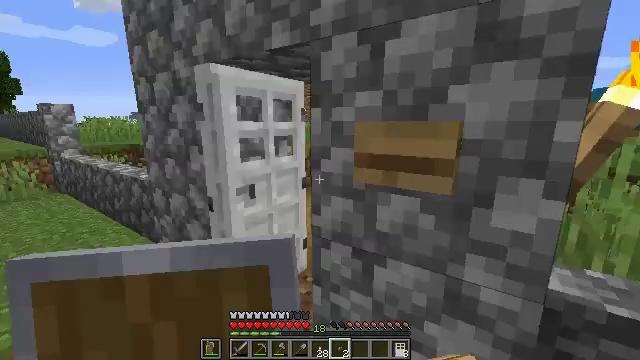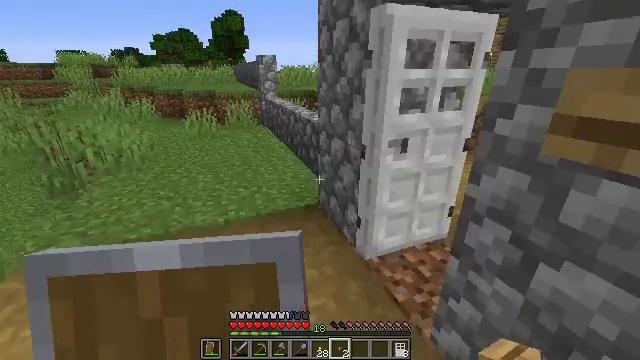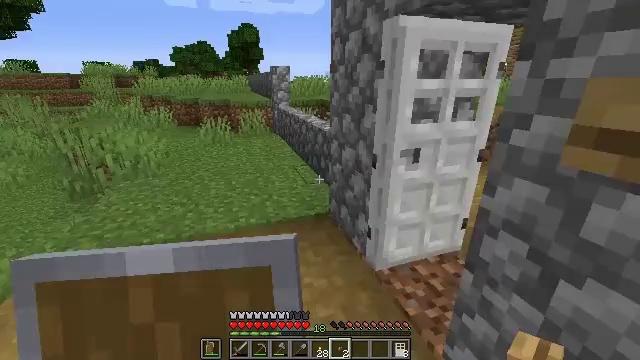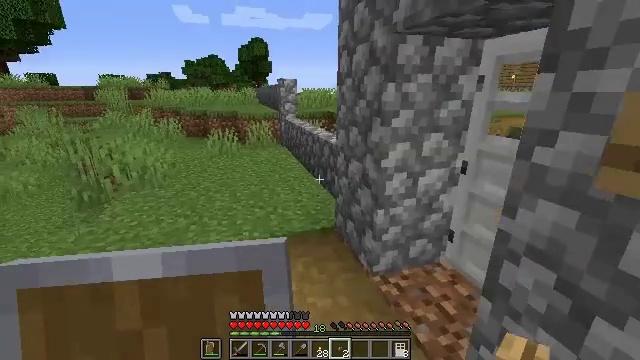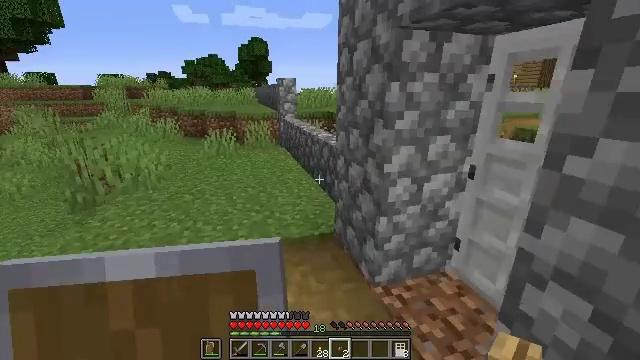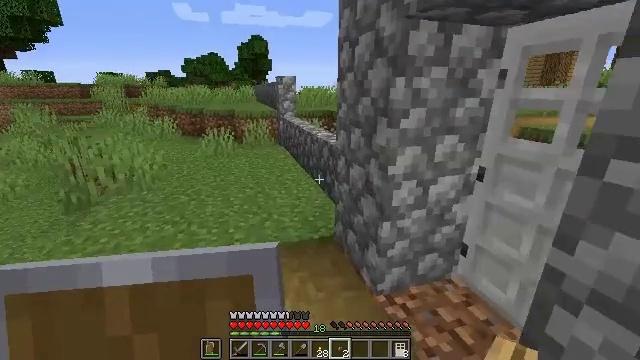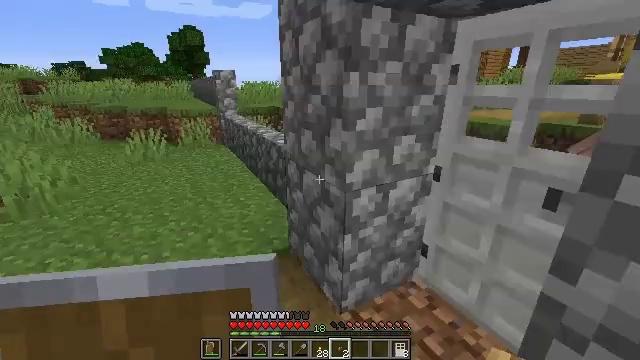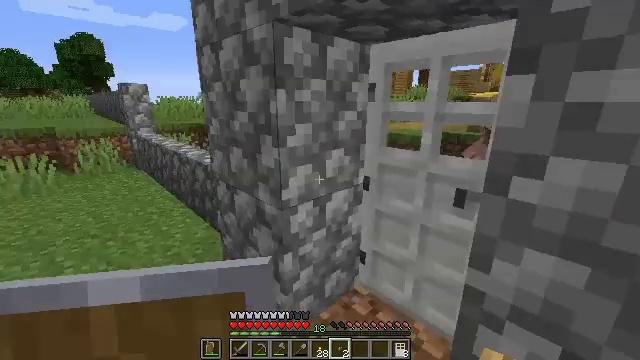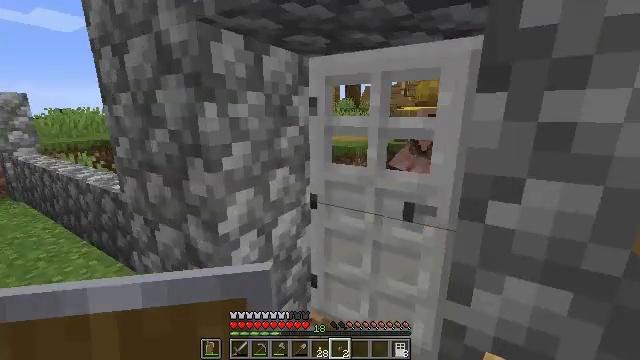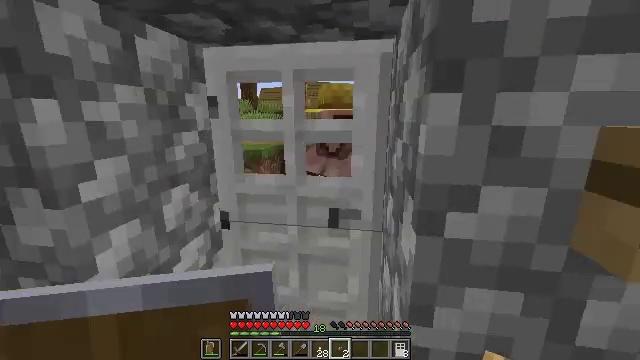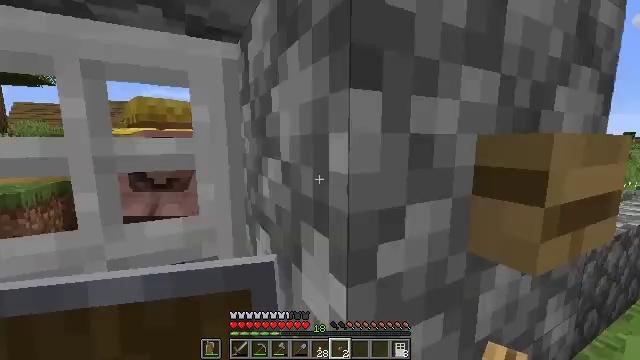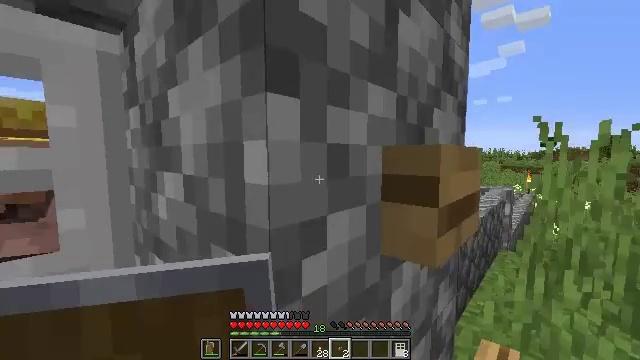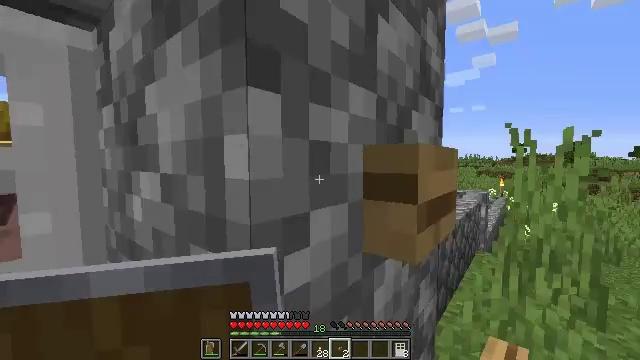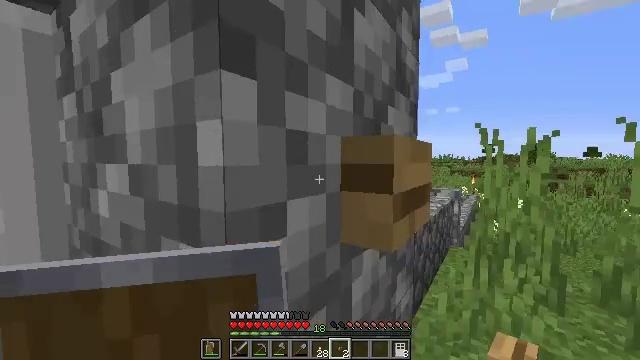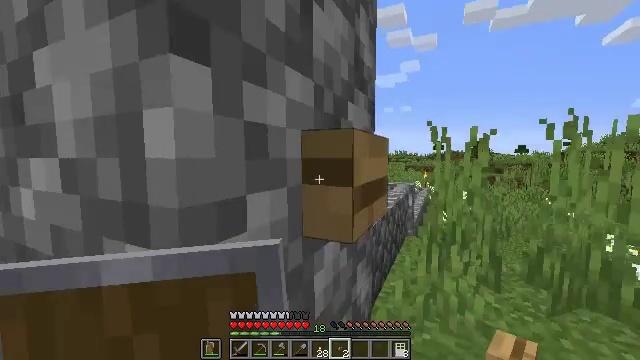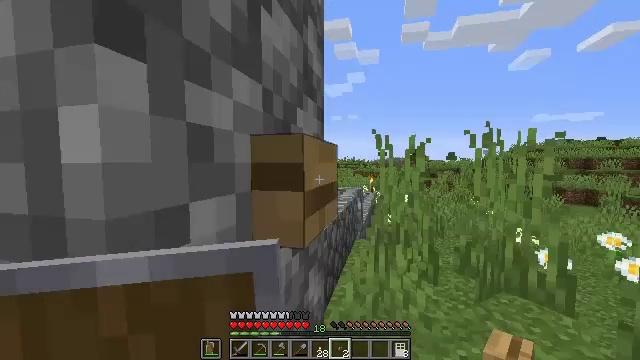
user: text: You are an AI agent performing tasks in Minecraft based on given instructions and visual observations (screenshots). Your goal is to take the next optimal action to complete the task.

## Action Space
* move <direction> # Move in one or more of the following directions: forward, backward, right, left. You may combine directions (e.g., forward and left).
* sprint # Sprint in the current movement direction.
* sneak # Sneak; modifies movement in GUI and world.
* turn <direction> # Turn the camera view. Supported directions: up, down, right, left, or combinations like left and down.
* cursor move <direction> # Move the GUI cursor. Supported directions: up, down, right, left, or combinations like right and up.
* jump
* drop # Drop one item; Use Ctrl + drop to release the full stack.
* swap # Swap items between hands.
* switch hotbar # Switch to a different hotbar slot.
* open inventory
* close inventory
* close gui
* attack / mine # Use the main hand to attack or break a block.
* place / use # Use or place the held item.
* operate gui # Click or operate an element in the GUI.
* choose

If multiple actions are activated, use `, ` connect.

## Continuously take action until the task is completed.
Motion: motion action
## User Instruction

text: Get the fletching table back into the inventory.
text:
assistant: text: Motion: turn left and down
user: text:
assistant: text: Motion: turn left and up
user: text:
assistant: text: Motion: move forward, turn left and up
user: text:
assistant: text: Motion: move forward
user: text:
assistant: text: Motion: move forward
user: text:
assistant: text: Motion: move forward, turn right
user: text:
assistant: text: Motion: move forward, turn right and up
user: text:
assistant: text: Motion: move forward, turn right and up
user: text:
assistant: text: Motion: move forward, turn right
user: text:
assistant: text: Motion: move forward, turn right and up
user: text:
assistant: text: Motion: turn right and up
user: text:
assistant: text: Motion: turn right and up
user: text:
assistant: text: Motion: turn right
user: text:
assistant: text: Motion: turn right
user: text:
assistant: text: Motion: turn right and up
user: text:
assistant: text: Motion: no_op
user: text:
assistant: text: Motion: no_op
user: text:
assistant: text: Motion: turn left
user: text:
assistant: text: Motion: turn left
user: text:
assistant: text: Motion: no_op
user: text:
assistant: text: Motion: use / place
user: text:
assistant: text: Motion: use / place
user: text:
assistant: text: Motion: no_op
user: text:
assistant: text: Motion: turn left
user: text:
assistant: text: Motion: turn left and down
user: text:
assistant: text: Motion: move forward, turn left and down
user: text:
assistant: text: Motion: move forward
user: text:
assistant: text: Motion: move forward
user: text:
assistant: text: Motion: move forward
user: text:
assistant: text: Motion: move forward